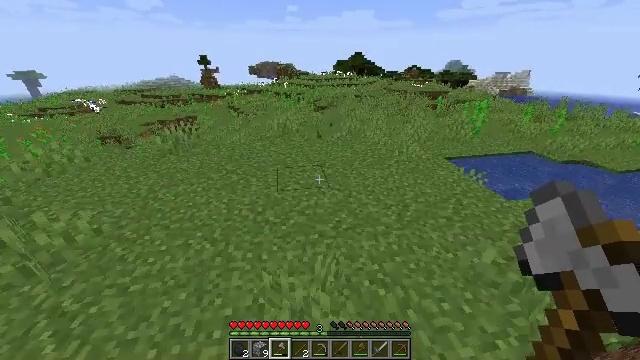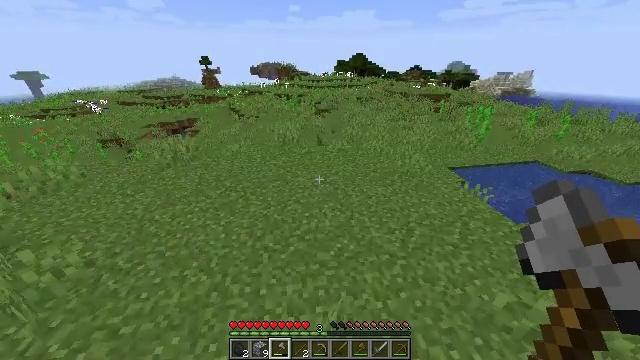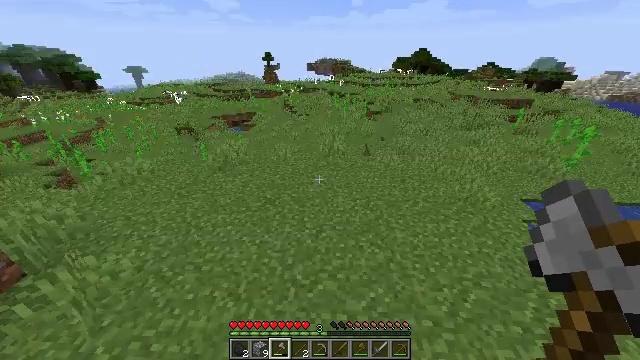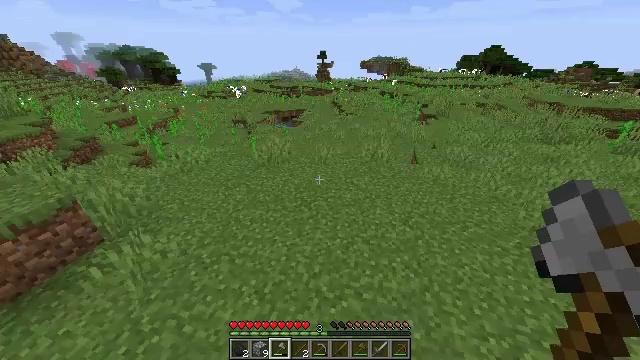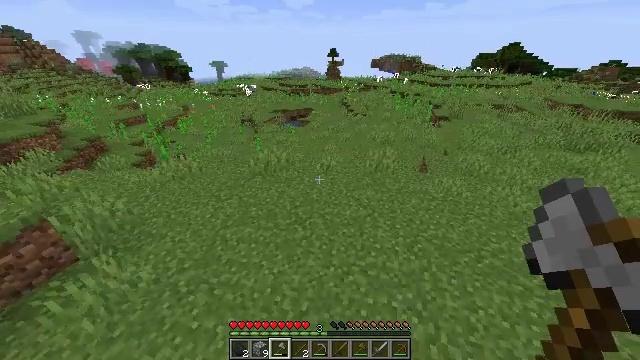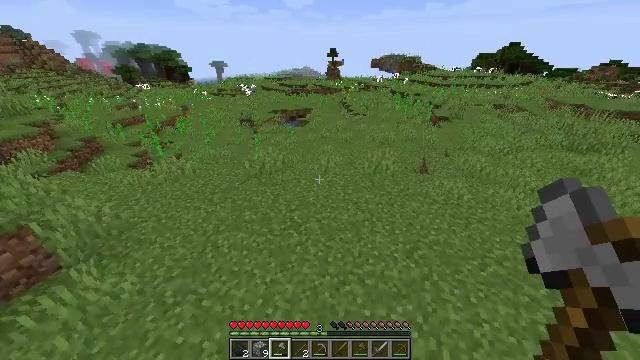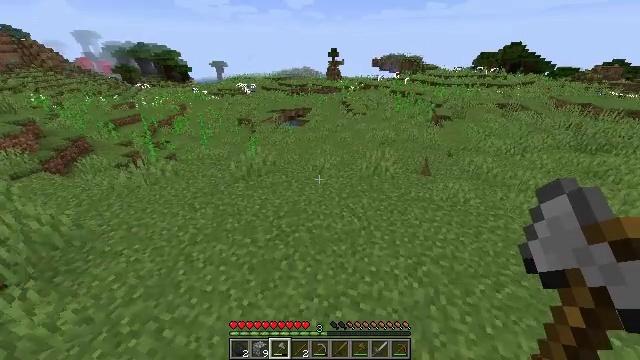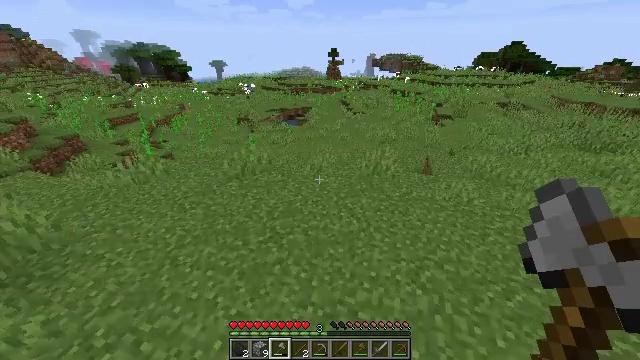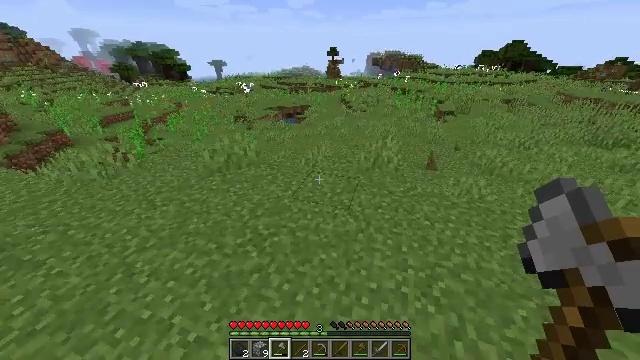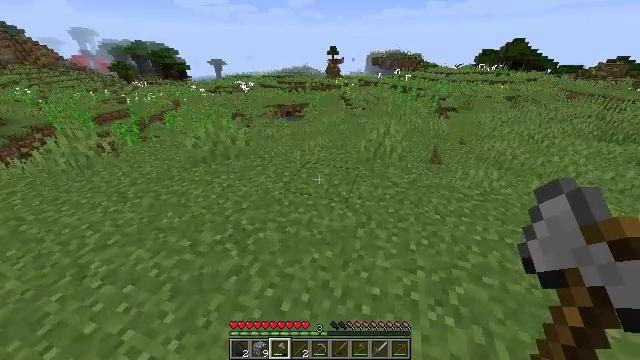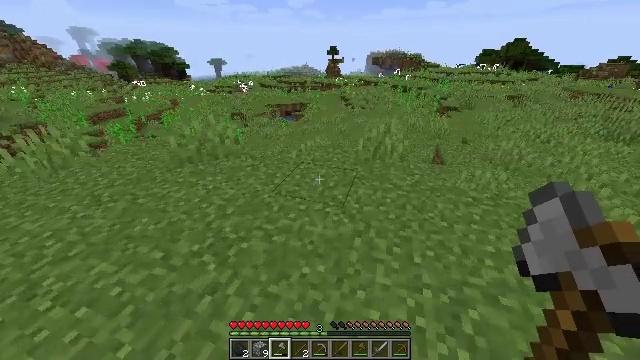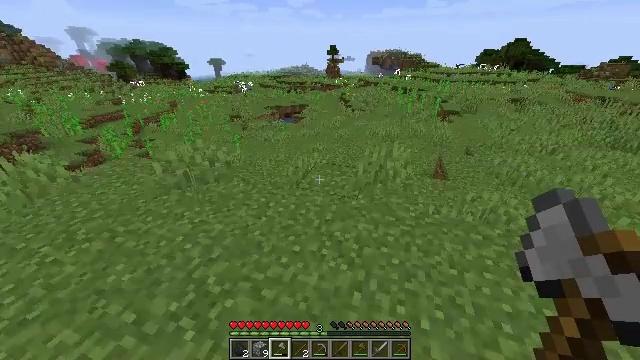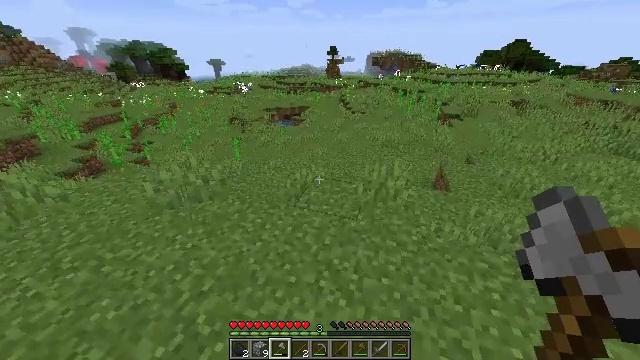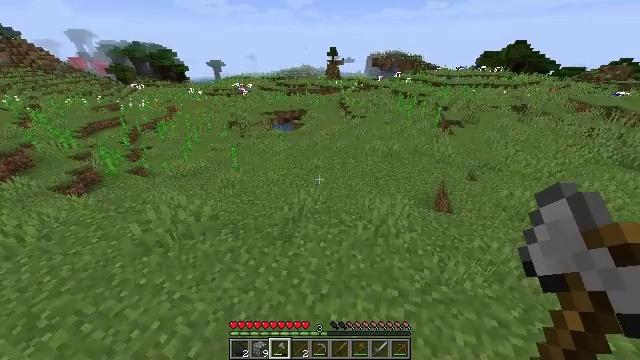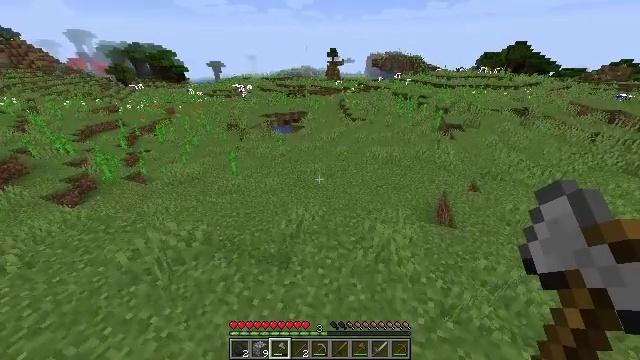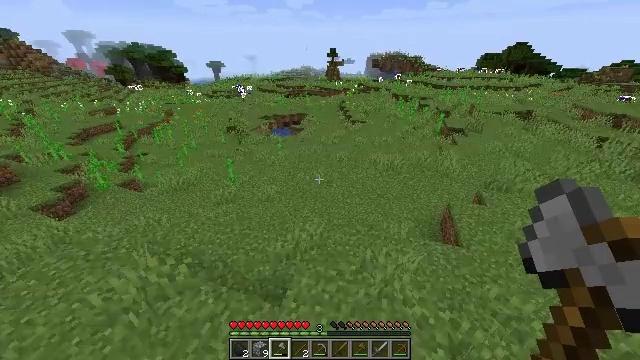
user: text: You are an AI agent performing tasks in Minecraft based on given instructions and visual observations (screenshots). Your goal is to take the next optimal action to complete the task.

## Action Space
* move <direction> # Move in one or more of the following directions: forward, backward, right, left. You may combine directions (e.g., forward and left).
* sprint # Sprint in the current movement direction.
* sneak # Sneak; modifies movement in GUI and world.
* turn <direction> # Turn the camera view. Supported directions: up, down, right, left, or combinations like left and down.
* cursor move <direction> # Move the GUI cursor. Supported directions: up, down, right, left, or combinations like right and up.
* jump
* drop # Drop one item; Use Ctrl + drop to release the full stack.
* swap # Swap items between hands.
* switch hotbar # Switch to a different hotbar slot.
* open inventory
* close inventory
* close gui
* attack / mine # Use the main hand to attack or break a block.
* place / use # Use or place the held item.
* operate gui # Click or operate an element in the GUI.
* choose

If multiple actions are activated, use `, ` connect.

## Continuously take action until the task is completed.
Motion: motion action
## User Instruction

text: Mine the orange tulip from the field.
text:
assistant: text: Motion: move forward, sprint, jump
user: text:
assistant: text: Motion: move forward, sprint, turn left, jump
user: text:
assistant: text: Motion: move forward, sprint, turn left
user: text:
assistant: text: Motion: move forward, sprint, turn left
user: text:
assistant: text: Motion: move forward, sprint
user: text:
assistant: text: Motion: move forward, sprint
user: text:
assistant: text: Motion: move forward, sprint
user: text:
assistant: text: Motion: move forward, sprint
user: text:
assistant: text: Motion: move forward, sprint, jump
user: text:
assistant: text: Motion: move forward, sprint, jump
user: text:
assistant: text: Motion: move forward, sprint, jump
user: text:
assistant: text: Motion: move forward, sprint, jump
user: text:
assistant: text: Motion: move forward, sprint, jump
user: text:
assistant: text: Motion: move forward, sprint, jump
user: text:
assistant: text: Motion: move forward, sprint, jump
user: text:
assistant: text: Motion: move forward, sprint
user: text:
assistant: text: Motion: move forward, sprint
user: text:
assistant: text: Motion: move forward, sprint
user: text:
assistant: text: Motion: move forward, sprint
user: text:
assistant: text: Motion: move forward, sprint
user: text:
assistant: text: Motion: move forward, sprint
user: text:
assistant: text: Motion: move forward, sprint
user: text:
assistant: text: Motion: move forward, sprint
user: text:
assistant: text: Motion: move forward, sprint, jump
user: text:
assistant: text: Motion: move forward, sprint, jump
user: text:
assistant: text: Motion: move forward, sprint, jump
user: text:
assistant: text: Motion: move forward, sprint, jump
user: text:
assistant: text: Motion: move forward, sprint, jump
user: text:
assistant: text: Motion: move forward, sprint, jump
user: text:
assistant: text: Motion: move forward, sprint